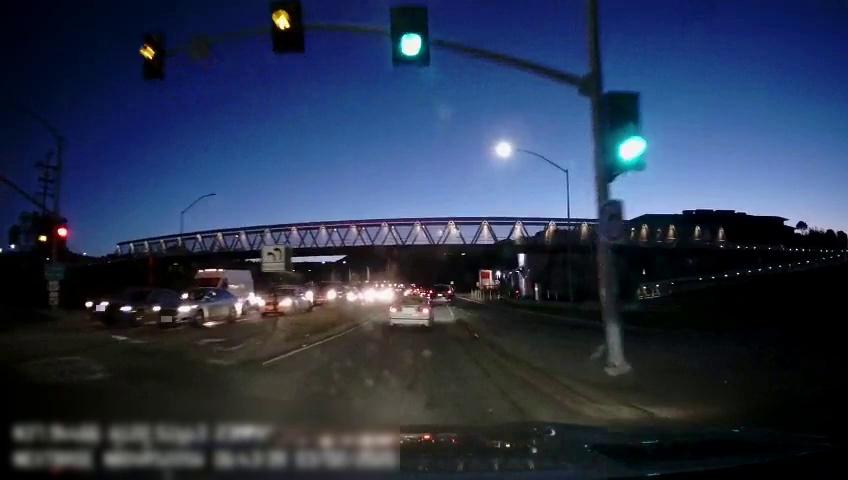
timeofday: Night
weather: Other
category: Drivable Space
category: Vehicles | Car
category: Vehicles | Car
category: Vehicles | Car
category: Vehicles | Car
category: Vehicles | Truck
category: Vehicles | Car
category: Vehicles | Truck
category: Vehicles | SUV
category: Lanes | Current Lane
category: Lanes | Current Lane
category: Lanes | Alternate Lane
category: Traffic | Signs
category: Traffic | Signs
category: Traffic | Signs
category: Traffic | Signs
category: Traffic | Lights
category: Traffic | Signs
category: Traffic | Signs
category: Traffic | Signs